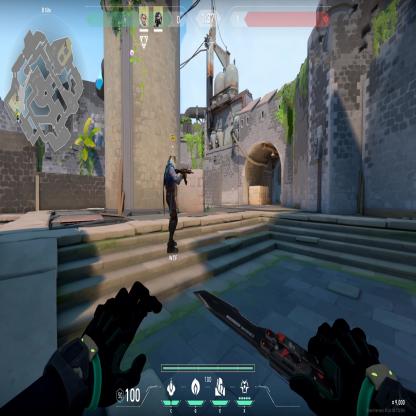
Label: teammate